Question: I'm trying to print a two dimensional double array in java with a unique form that all doubles should be in #.#### format so I used DecimalFormat method but still have some problem in printing 0 or doubles that contain 0, also note all doubles that I want to print is between 0 and 1.

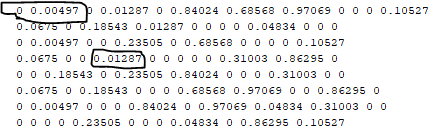
Answer: If you want to have always the same size occupied by a number, you can use the following pattern
'''
0.00000
'''
instead of
'''
#.#####
'''
Here are how the numbers appears for both solutions:
'''
0.00000 #.#####
------- --------
0.00000 0
1.00000 1
0.34543 0.34543
0.50000 0.5
'''
The difference between 0 and # is the following:
> 0 Number Yes Digit# Number Yes Digit,
You can check the full documentation in the javadoc of <URL> in the section
Printing the numbers with the pattern '0.00000' will generate a well aligned matrix.
'''
0.00000 1.00000 0.63467
0.34000 0.34245 0.00000
0.34255 0.98455 1.00000
'''
with the pattern '#.####' they will appear not aligned as follow
'''
0 1 0.63467
0.34 0.34245 0
0.34255 0.98455 1
'''